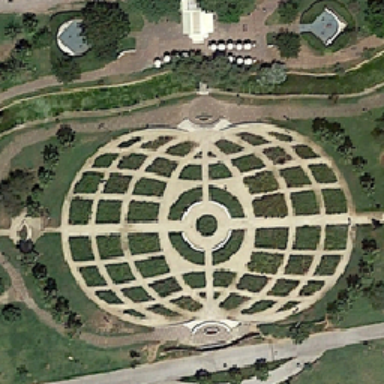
Many green trees are rectangular lanterns .